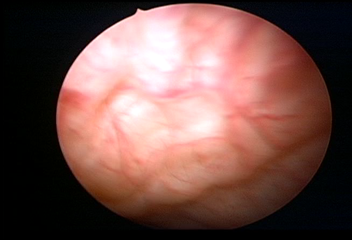
Modality: WLC
Class: Normal mucosa
Bladder cancer association: No